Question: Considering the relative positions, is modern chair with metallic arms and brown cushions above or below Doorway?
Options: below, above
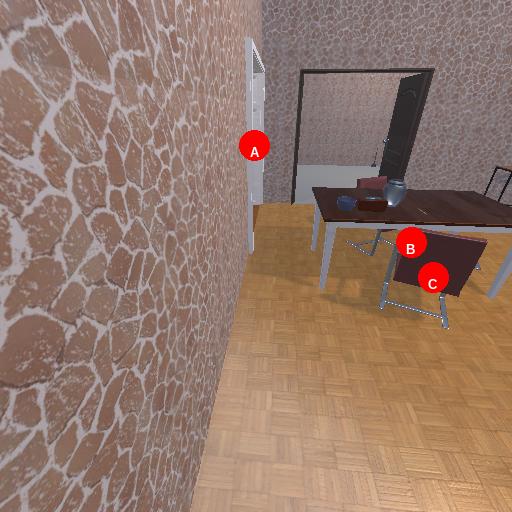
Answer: below